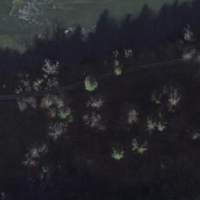
EUNIS habitat code: 44
Species observed at this site:
Asplenium scolopendrium